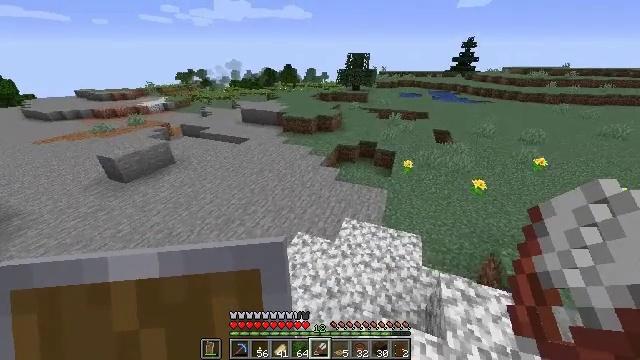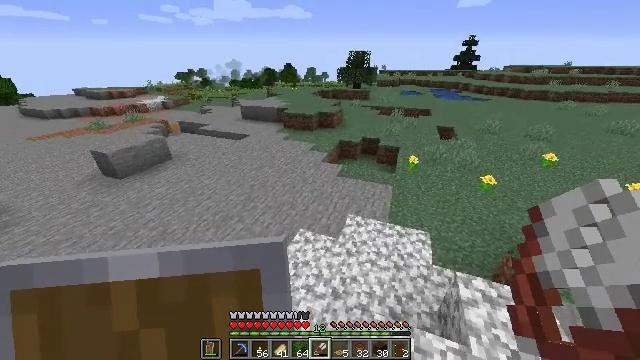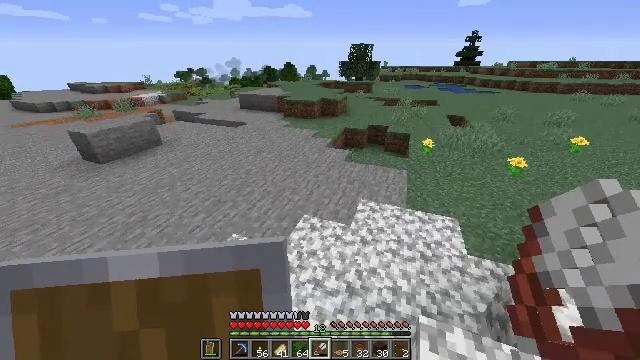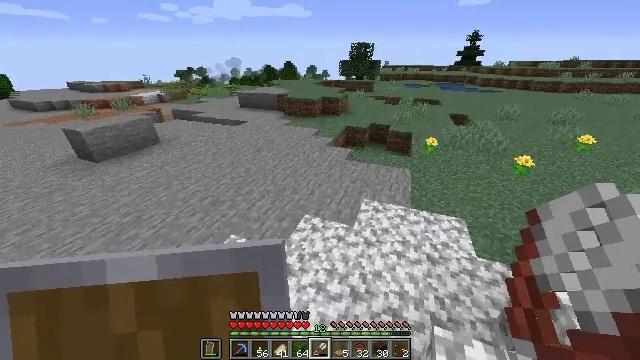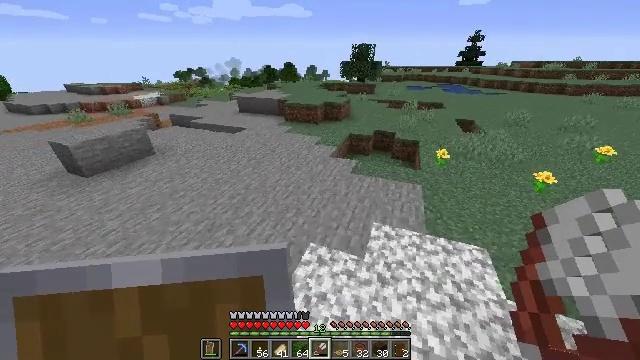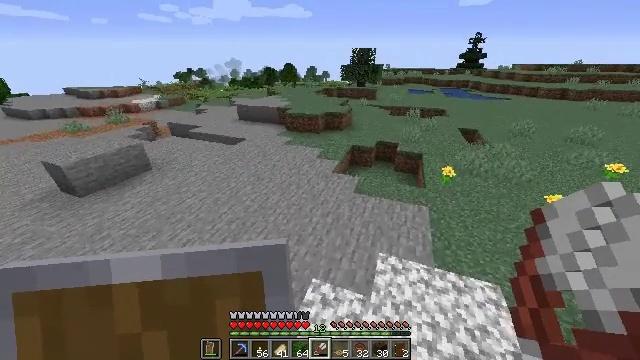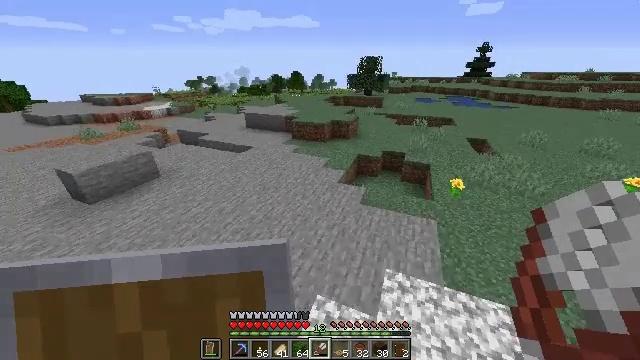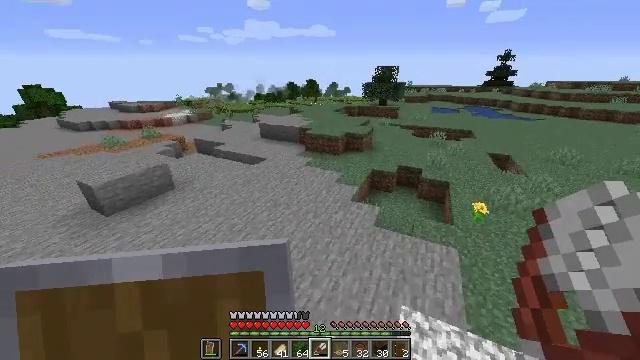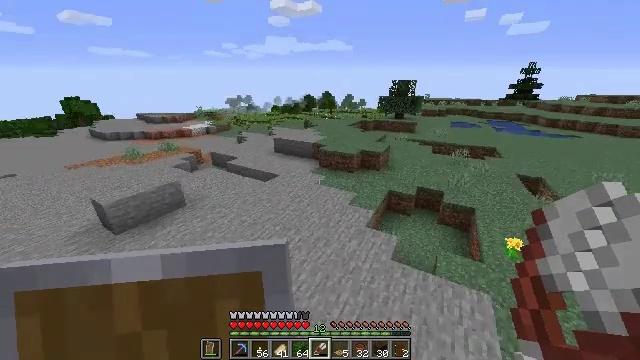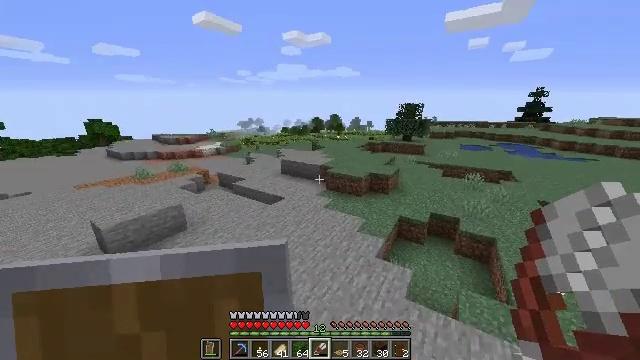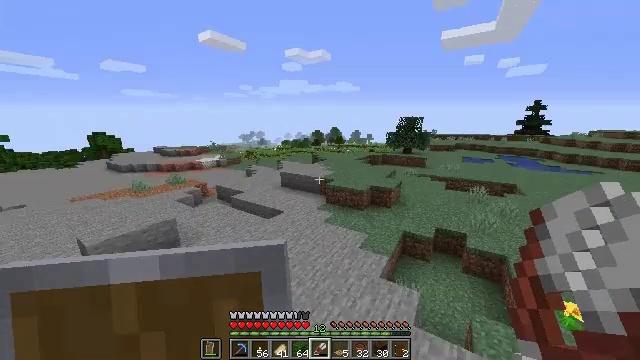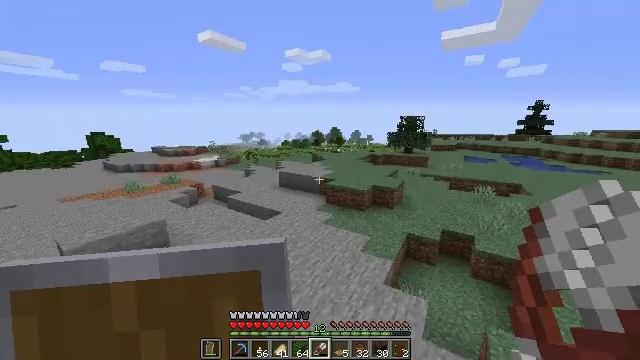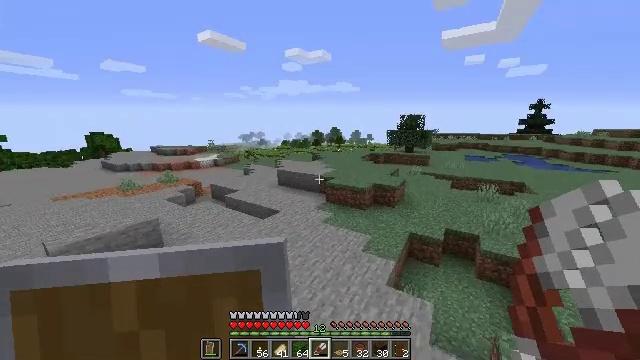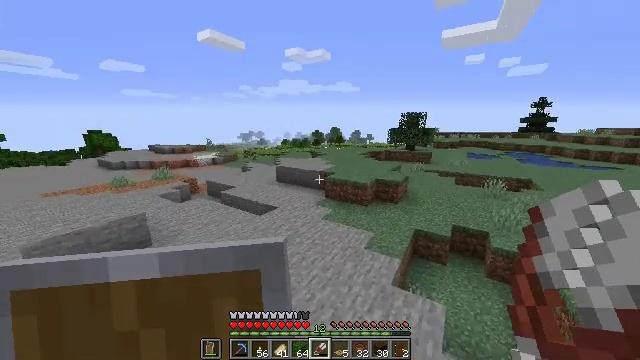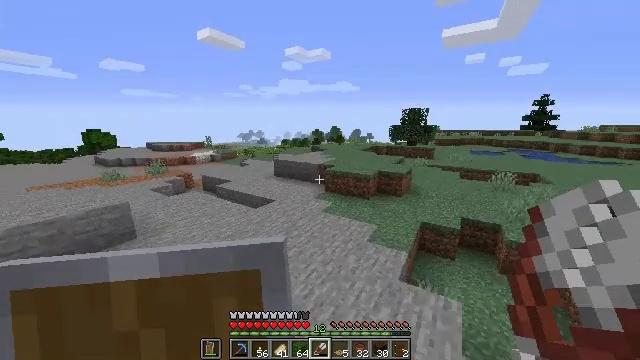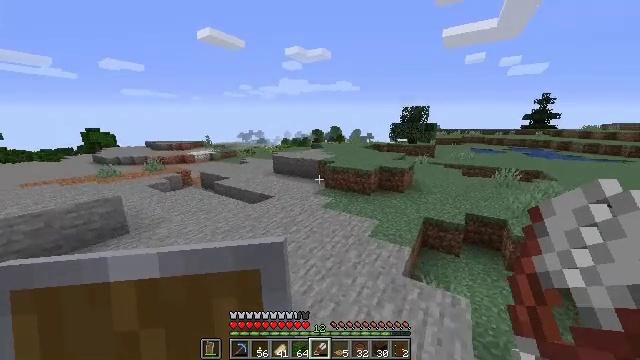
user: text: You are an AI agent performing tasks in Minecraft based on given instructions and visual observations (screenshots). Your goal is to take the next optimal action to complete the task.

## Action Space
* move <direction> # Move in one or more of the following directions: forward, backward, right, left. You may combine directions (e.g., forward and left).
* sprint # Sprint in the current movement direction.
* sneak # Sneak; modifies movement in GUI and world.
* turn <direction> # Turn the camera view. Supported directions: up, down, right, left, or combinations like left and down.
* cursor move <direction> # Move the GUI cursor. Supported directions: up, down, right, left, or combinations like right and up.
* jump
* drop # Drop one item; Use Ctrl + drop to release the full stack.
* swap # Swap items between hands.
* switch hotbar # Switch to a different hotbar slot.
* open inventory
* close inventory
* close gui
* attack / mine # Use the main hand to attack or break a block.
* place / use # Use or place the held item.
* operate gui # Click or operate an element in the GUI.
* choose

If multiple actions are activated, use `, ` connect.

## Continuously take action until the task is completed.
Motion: motion action
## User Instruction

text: Harvest the azure bluet plant.
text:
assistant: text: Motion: move forward, jump
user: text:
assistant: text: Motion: move forward, jump
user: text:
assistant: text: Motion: move forward, jump
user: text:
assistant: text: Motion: move forward, jump
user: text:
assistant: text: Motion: move forward, jump
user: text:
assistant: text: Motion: move forward, turn left and up, jump
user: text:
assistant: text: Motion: move forward, turn left and up, jump
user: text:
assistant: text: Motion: move forward, turn left and up, jump
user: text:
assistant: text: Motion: move forward, turn left and up, jump
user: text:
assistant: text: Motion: move forward, turn up, jump
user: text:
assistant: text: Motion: move forward, jump
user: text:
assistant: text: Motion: move forward, jump
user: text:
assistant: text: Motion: move forward, jump
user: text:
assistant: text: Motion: move forward, jump
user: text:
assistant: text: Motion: move forward, jump
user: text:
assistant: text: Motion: move forward, jump
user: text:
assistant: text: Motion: move forward, jump
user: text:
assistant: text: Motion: move forward, jump
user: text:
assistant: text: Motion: move forward, jump
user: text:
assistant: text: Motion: move forward, jump
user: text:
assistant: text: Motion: move forward, jump
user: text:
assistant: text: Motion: move forward, jump
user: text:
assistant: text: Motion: move forward, jump
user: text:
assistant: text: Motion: move forward
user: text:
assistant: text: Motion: move forward
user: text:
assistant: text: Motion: move forward
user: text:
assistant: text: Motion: move forward
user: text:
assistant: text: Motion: move forward
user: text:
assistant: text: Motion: move forward
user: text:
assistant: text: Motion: move forward, turn right